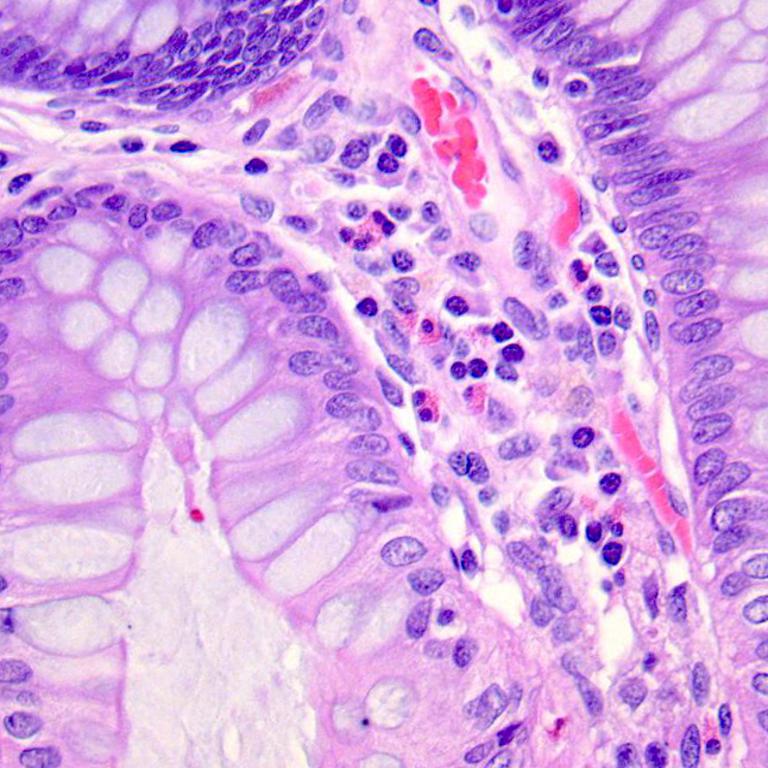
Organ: colon
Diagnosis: benign